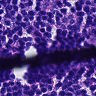
Metastatic tissue present: no